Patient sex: F
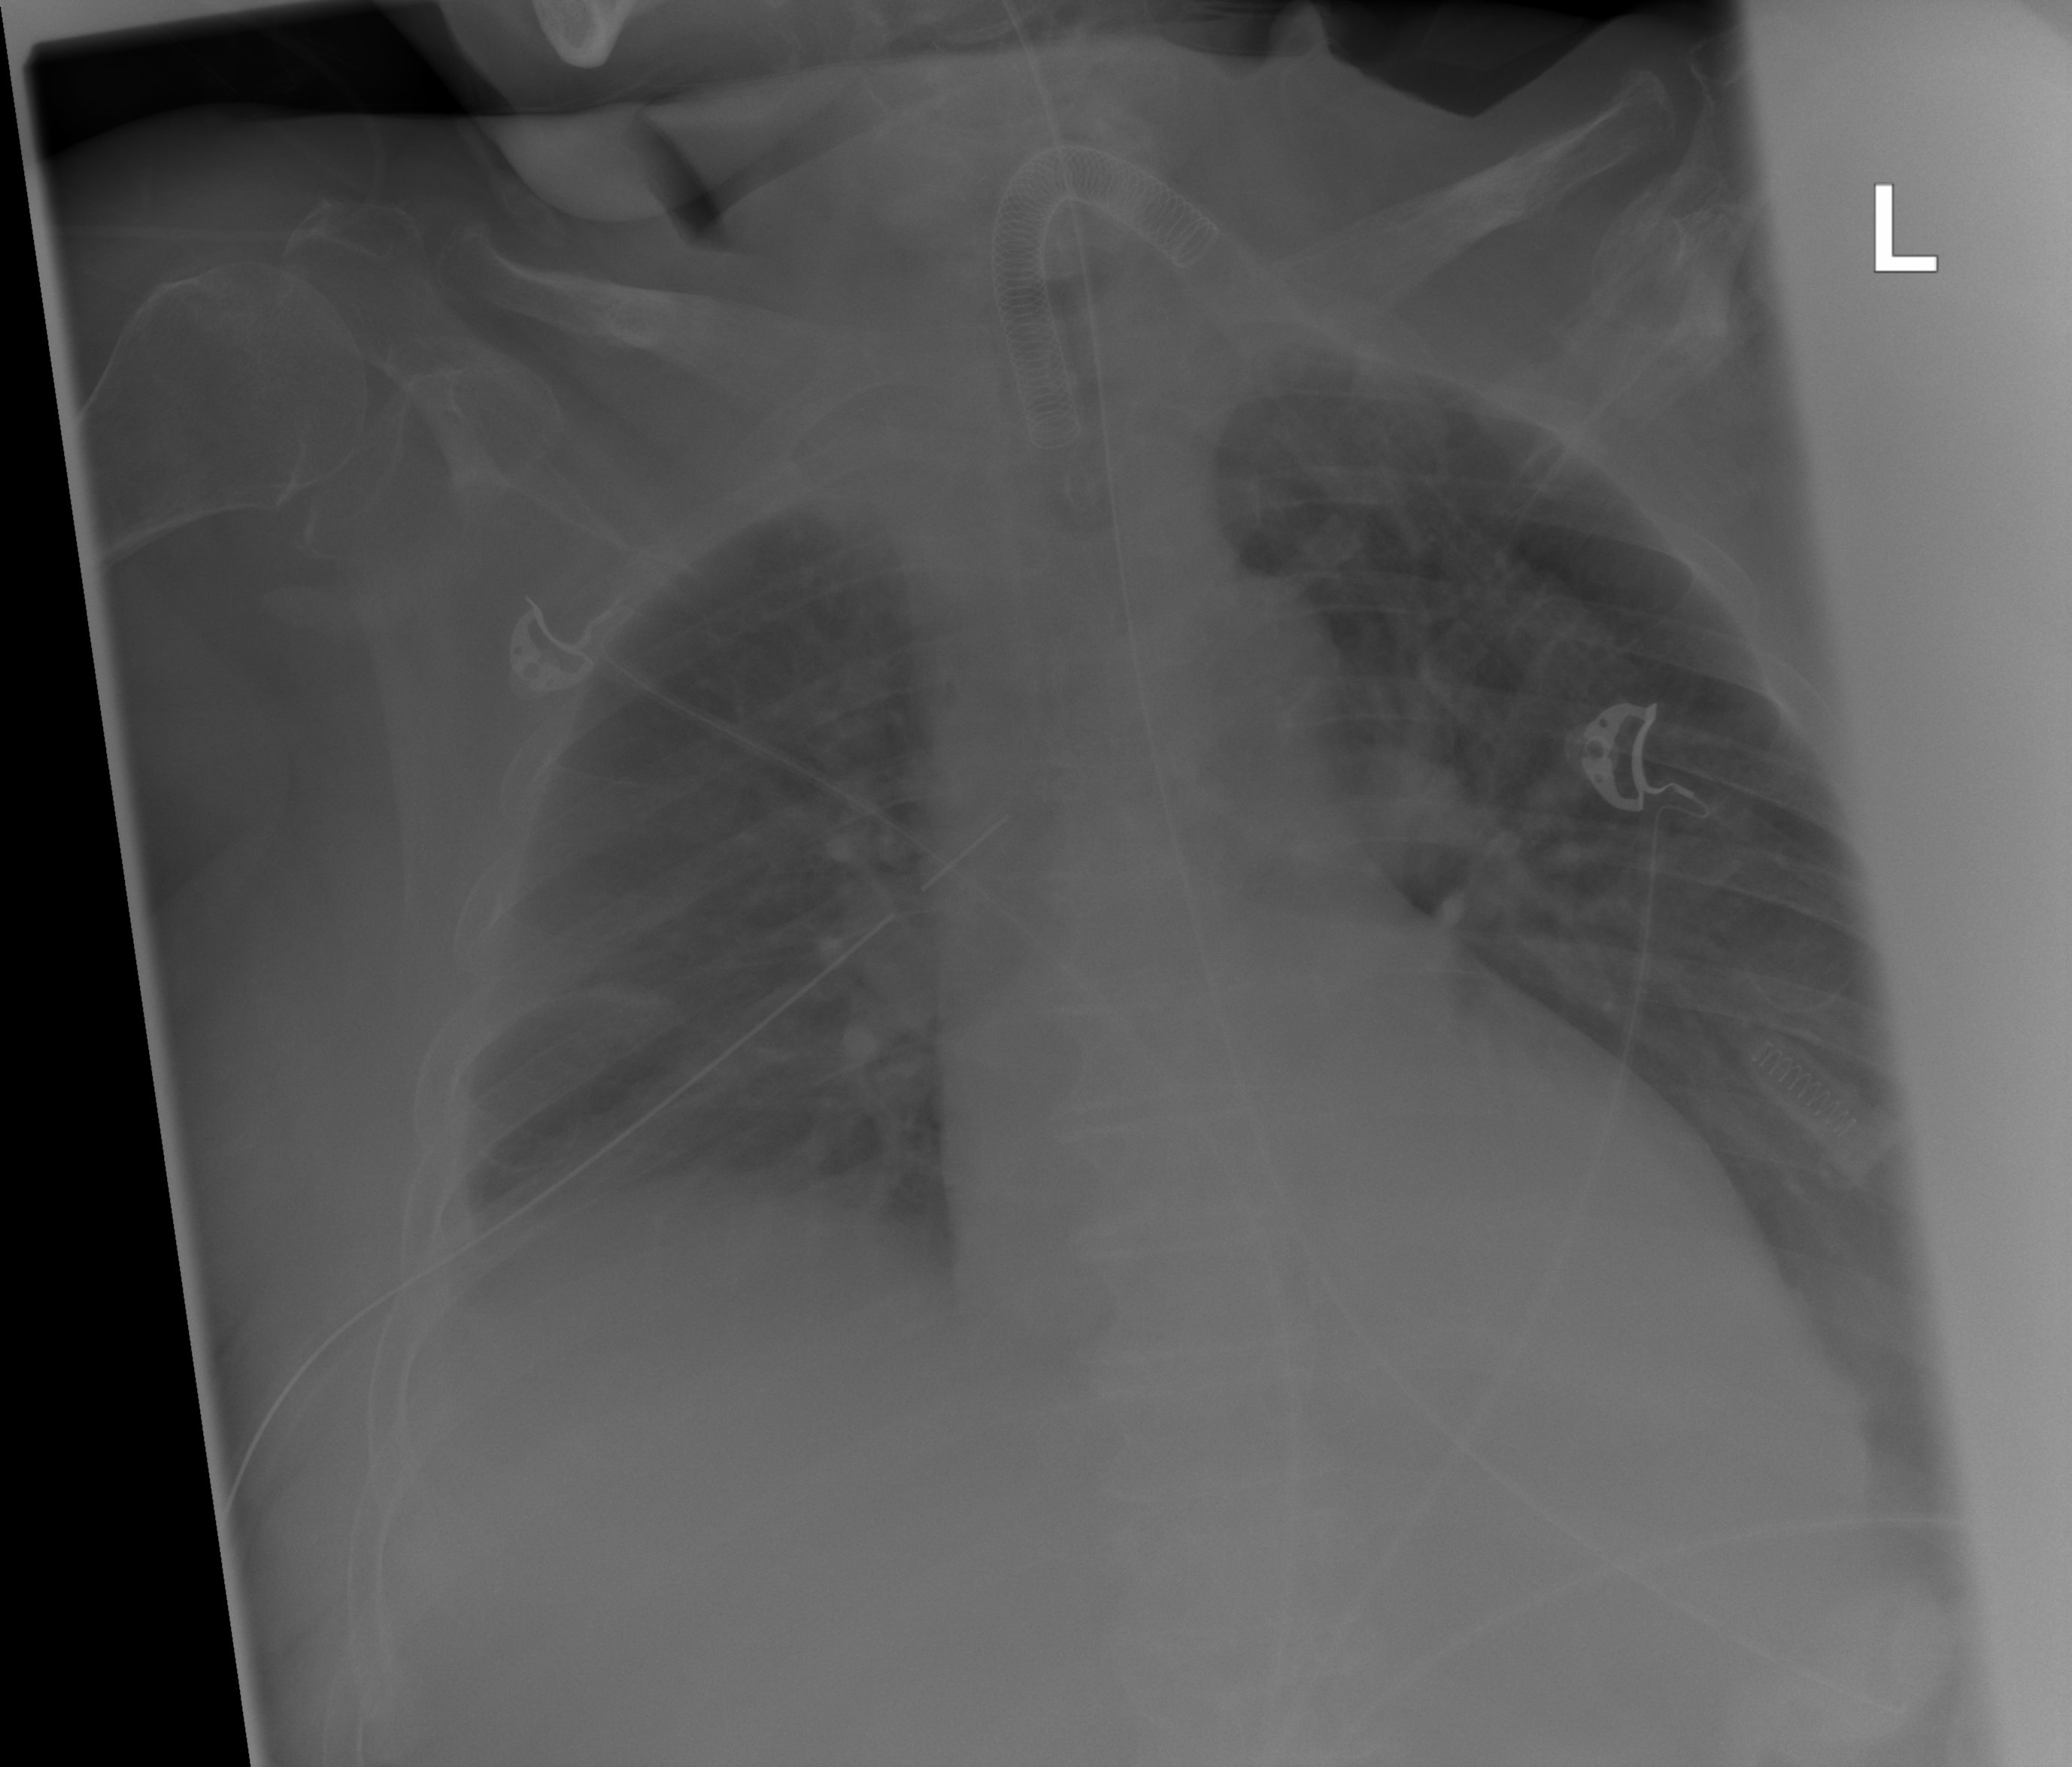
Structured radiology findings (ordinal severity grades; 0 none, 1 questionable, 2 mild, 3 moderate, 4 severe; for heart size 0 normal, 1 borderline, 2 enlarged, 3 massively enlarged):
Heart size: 1
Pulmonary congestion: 2
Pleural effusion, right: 2
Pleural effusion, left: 0
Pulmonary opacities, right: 2
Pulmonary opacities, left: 2
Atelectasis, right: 2
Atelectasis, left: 2